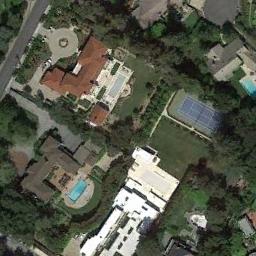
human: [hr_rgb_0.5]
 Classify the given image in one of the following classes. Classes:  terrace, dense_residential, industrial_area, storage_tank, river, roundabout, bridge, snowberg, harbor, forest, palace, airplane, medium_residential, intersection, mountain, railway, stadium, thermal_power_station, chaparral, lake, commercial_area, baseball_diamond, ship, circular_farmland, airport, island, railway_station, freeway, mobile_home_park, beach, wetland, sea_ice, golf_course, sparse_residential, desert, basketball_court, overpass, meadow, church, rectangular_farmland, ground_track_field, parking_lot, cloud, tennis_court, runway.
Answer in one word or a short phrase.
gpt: tennis_court